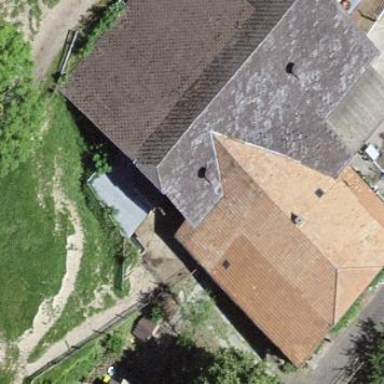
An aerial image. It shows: Farm building.